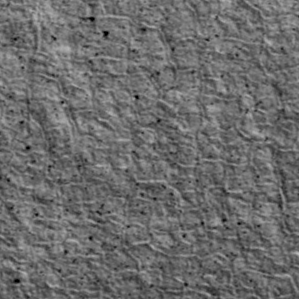
Label: non_frost